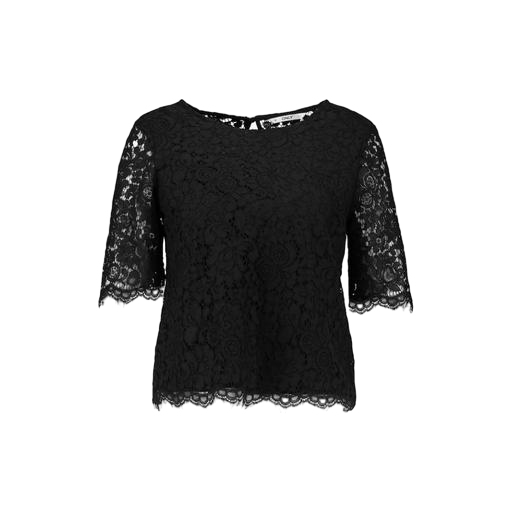
black bell-sleeve eyelash lace top, black floral-lace shirt, black boat-neck lace, white background